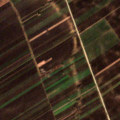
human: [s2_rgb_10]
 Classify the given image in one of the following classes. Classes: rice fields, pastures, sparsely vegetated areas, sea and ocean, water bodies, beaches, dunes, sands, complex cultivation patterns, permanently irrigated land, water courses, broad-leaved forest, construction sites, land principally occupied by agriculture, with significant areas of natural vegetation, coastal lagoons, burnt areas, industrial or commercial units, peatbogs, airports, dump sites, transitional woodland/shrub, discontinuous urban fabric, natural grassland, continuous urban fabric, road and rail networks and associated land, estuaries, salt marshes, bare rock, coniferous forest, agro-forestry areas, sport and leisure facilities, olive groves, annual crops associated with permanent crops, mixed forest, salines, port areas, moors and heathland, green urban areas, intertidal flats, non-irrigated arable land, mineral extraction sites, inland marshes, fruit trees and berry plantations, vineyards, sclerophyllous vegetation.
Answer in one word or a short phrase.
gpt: non-irrigated arable land